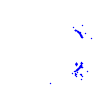
Particle: proton